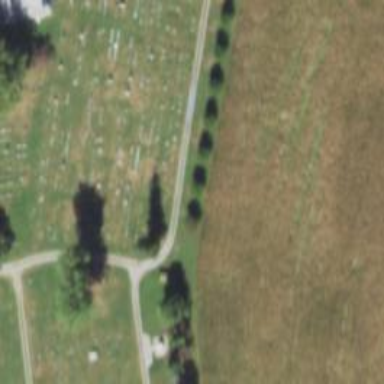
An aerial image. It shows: Cemetery.